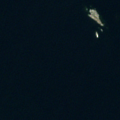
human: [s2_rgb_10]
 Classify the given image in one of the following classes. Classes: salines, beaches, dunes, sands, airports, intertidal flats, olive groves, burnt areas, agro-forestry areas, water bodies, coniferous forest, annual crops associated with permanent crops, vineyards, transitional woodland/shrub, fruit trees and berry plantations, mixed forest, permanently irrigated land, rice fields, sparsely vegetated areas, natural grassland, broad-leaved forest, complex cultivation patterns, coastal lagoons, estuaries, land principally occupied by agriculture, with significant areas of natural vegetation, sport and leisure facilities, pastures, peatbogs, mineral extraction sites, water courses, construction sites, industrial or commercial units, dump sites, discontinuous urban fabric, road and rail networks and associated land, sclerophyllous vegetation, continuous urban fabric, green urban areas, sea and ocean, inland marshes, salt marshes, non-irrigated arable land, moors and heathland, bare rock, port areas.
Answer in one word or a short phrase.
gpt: sea and ocean